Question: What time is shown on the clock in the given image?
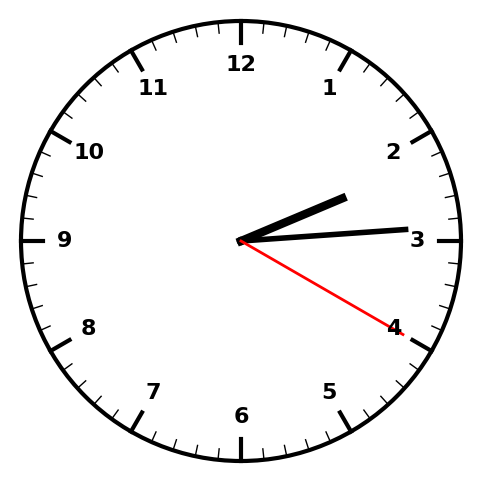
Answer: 02:14:20